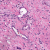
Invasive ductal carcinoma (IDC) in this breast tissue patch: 0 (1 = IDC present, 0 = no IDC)